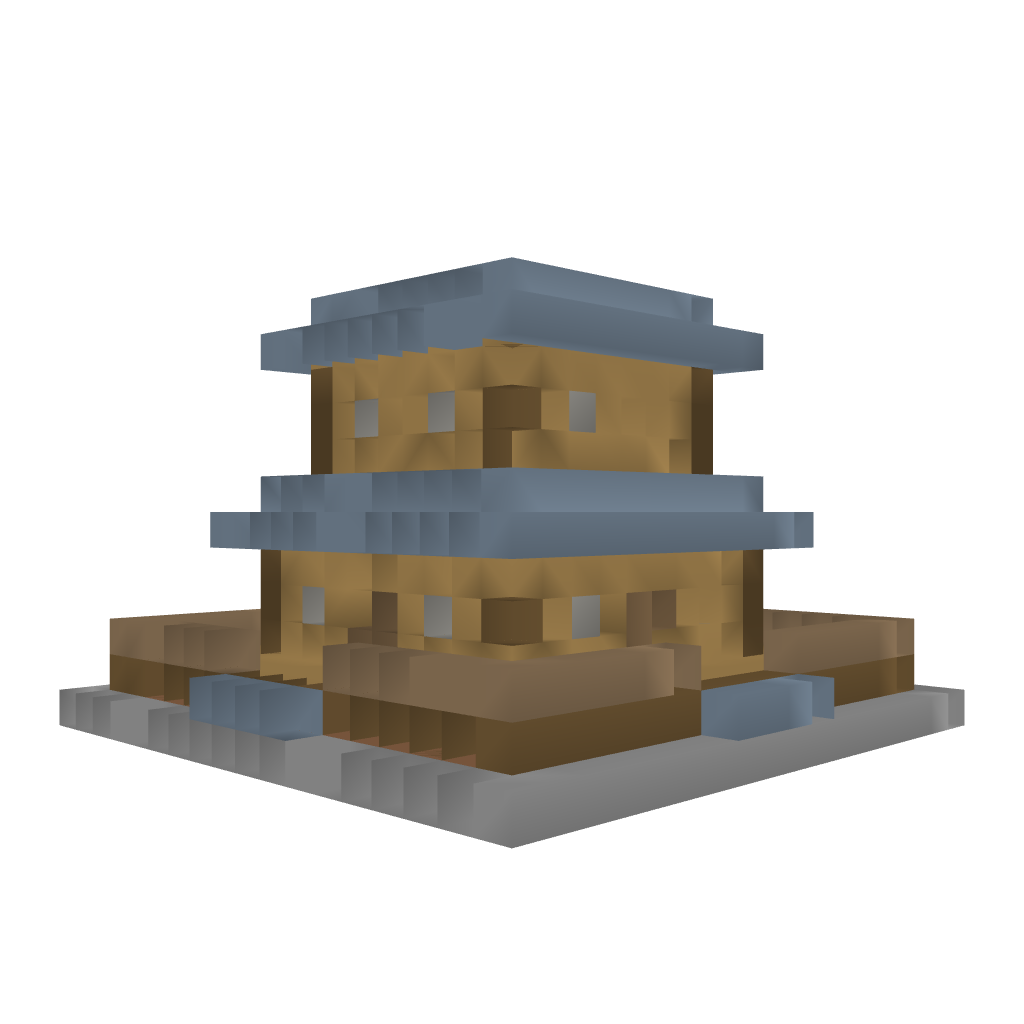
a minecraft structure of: Town Hall